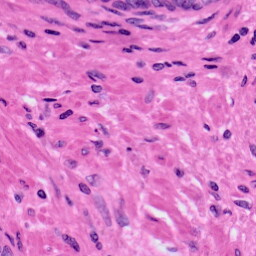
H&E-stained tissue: Prostate